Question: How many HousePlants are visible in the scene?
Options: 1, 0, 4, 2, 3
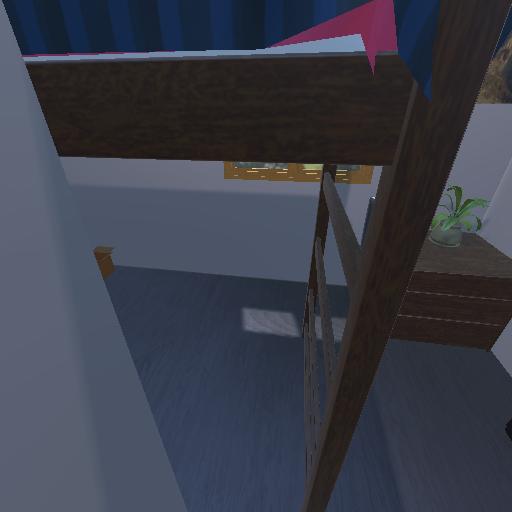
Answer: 1